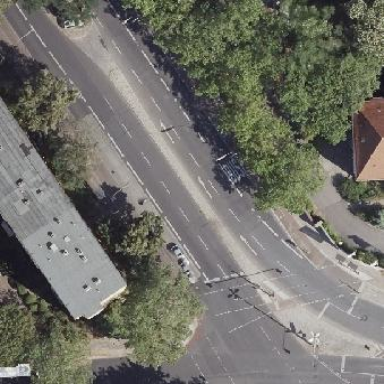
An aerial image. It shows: Traffic island along the road.